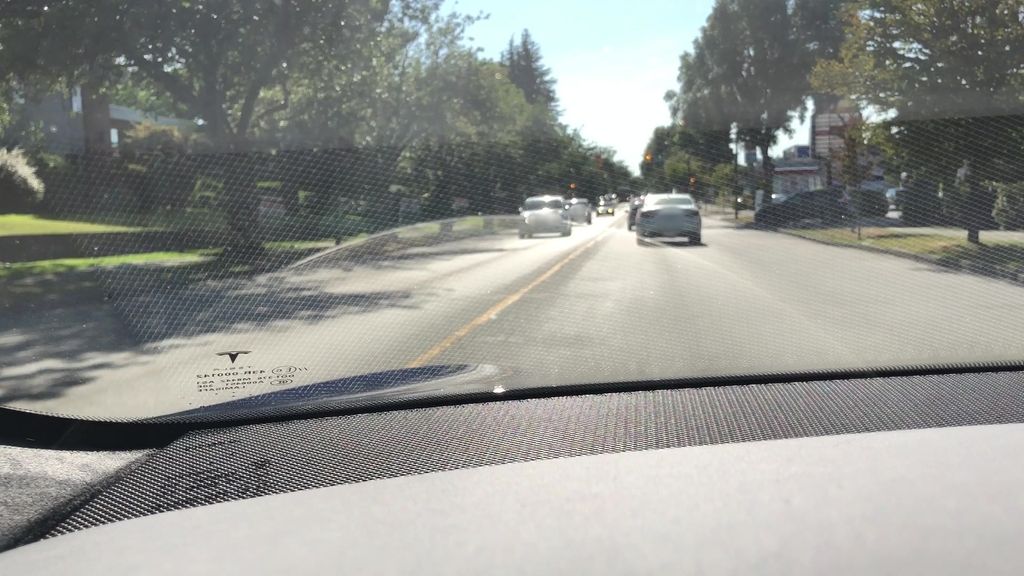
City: vancouver